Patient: sex F, age 57
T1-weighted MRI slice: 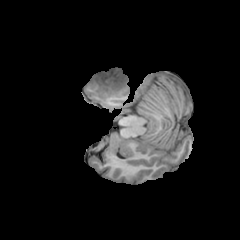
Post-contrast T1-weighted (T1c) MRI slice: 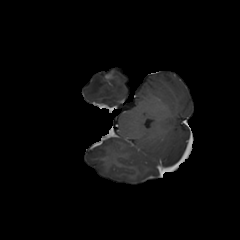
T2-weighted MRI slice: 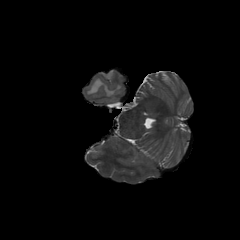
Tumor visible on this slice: yes
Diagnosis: Glioblastoma, IDH-wildtype
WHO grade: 4